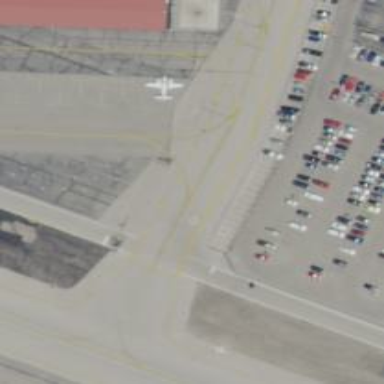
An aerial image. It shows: View of taxiway at the airport.